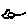
Label: car